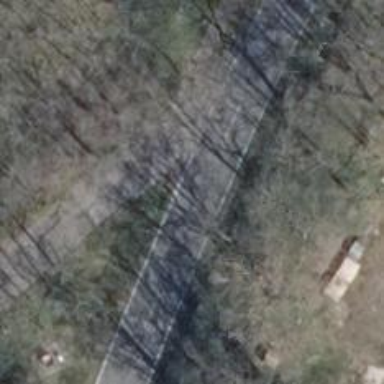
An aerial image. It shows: Residential road paved with concrete.